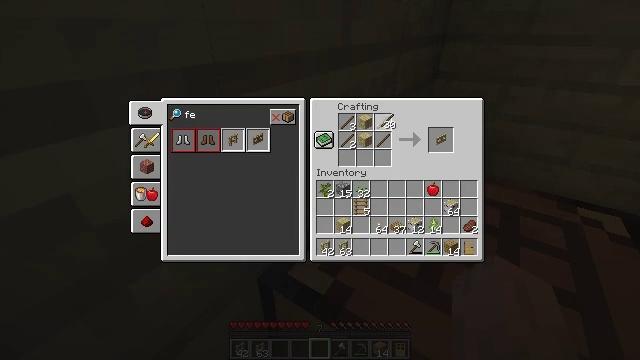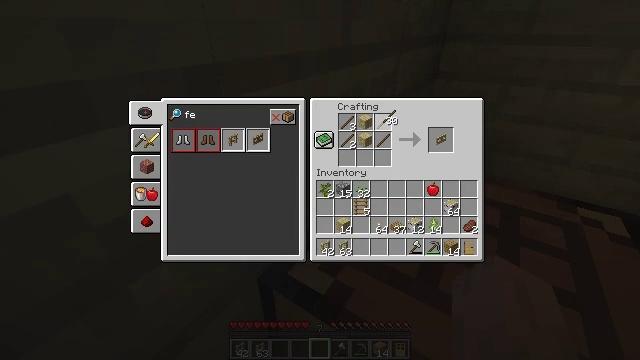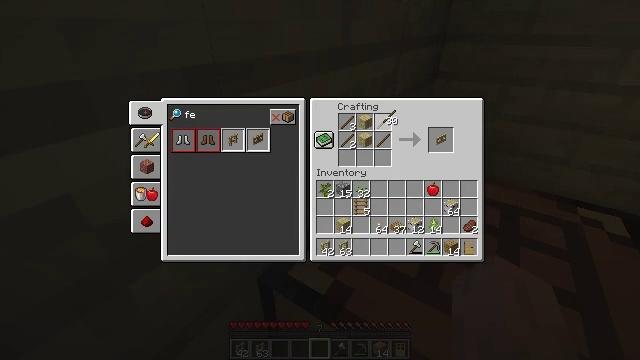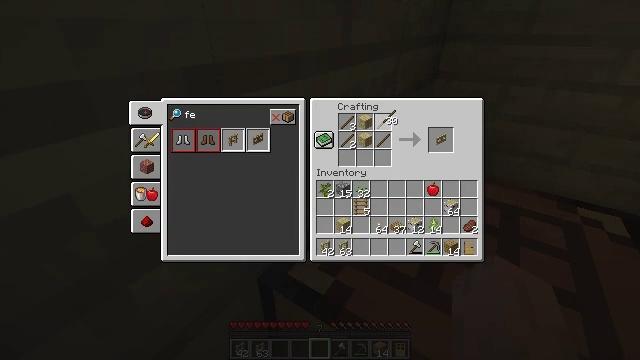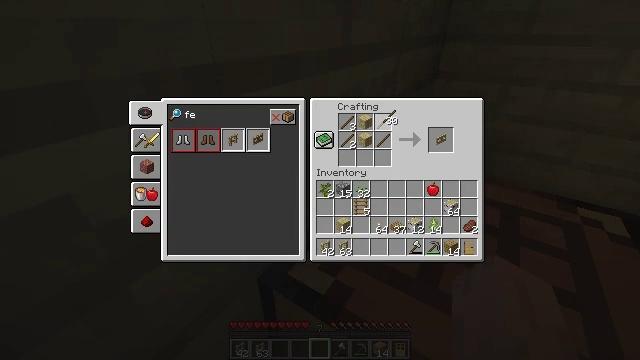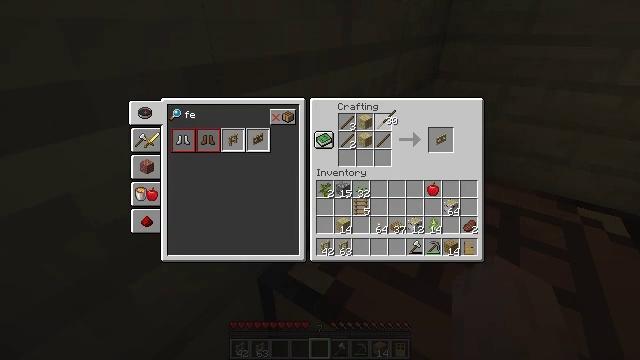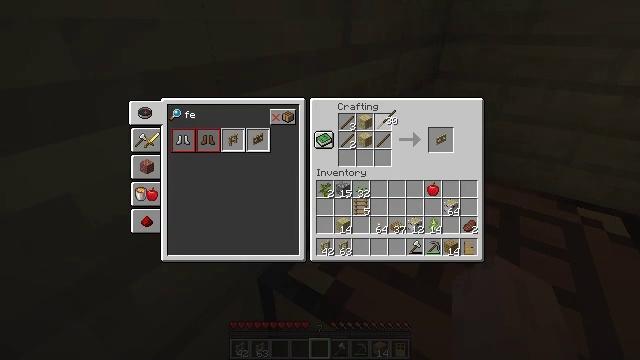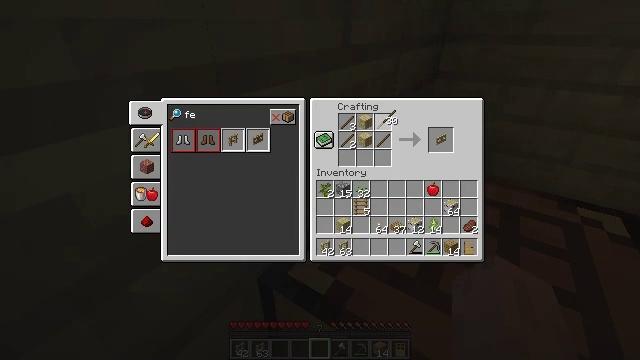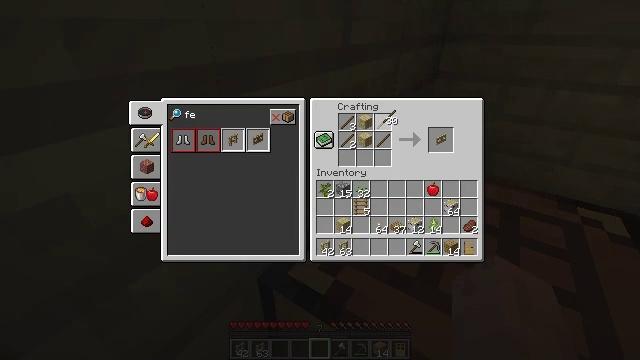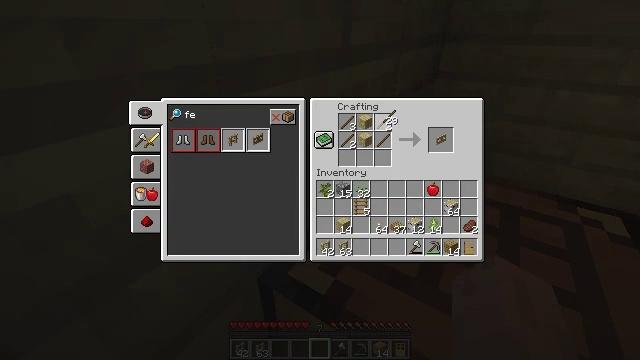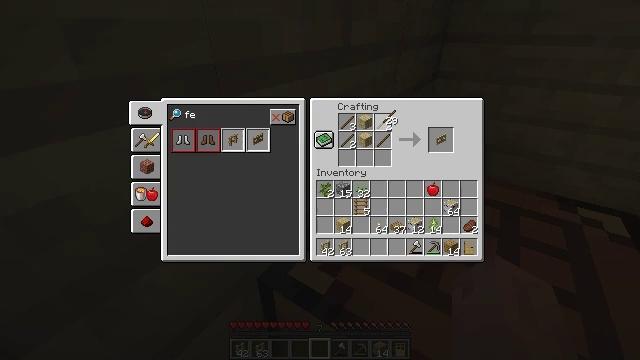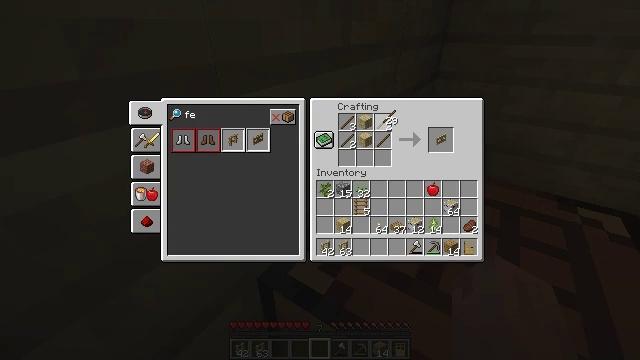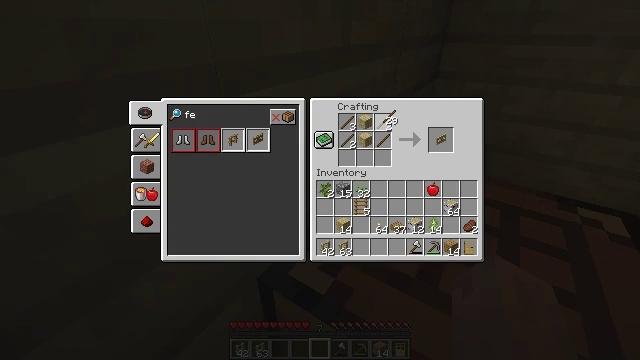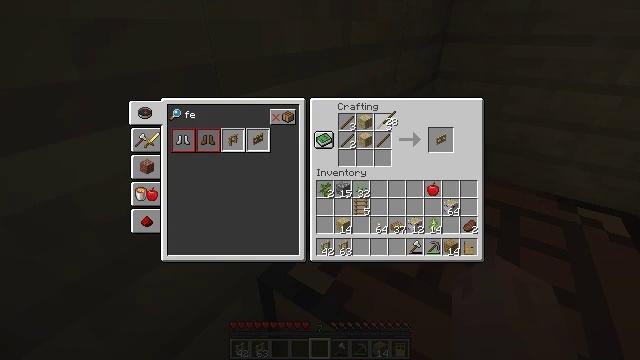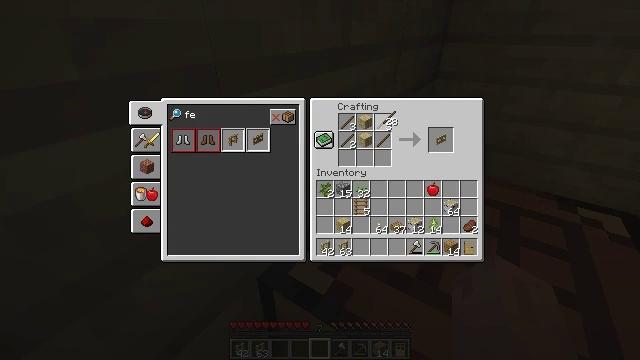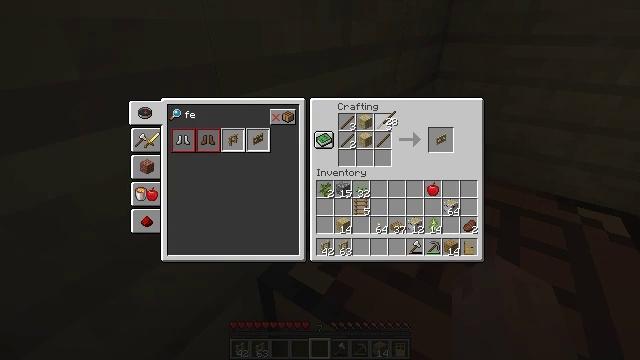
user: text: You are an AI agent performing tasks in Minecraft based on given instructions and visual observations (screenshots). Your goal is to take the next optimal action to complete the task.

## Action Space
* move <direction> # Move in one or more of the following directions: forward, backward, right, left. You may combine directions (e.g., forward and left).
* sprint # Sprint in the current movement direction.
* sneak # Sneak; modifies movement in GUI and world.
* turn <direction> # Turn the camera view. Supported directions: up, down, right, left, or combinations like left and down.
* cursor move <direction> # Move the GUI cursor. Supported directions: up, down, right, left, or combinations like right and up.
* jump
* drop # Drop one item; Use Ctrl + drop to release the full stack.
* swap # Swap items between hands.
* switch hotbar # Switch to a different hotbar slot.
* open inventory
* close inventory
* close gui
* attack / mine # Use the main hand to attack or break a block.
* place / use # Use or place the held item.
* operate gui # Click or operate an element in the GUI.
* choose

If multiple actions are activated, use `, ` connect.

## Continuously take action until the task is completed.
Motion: motion action
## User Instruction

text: Use birch planks and sticks to craft a birch fence gate.
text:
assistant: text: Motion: no_op
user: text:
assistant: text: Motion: no_op
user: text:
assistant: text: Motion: no_op
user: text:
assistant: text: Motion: no_op
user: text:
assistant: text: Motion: choose
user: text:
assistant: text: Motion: choose
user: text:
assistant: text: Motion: choose
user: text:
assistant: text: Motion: choose
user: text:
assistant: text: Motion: no_op
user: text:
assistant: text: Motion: choose
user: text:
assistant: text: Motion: choose
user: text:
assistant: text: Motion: choose
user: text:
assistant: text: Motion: no_op
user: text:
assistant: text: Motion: no_op
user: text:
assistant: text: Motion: no_op
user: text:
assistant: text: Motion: no_op
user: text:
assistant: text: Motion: no_op
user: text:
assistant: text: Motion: no_op
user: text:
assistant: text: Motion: no_op
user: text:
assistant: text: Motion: no_op
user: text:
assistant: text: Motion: no_op
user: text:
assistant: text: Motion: no_op
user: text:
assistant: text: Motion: no_op
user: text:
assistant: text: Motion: no_op
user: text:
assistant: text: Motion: no_op
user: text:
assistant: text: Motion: no_op
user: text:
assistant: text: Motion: no_op
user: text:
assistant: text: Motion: no_op
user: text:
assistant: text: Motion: no_op
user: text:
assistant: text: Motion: no_op